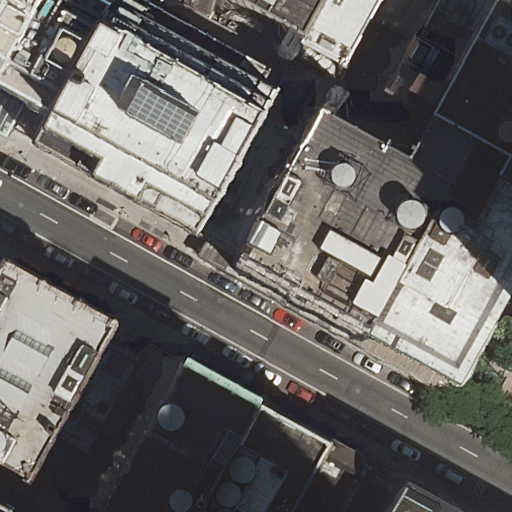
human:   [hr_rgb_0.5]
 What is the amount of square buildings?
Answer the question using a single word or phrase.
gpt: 0

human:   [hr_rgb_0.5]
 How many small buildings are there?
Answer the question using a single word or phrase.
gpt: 4

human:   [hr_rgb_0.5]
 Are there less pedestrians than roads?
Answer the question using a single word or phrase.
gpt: no

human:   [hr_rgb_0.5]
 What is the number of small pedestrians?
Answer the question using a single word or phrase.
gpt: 0

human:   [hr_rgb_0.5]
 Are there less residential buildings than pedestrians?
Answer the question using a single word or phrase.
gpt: no

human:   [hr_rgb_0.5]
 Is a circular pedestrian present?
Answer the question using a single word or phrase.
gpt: no

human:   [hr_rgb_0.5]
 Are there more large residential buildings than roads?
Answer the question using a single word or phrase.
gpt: yes

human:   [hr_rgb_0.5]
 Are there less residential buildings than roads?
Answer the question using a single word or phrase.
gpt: no

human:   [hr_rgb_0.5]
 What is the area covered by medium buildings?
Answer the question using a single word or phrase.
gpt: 2468m2

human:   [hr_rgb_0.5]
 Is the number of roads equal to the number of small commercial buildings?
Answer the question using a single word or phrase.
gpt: no

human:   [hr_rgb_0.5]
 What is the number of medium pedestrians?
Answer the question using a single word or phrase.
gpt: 0

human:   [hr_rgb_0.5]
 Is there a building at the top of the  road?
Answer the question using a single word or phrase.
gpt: yes

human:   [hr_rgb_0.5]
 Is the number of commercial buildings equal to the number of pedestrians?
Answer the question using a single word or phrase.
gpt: no

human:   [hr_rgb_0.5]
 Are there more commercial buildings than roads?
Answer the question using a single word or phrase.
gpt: no

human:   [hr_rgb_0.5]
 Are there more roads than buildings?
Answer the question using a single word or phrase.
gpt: no

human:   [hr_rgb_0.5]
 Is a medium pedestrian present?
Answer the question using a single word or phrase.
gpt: no

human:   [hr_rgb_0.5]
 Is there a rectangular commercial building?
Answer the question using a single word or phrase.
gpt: no

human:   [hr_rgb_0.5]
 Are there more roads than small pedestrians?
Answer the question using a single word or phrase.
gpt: yes

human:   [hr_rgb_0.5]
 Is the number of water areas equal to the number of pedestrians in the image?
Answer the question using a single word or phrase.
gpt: no

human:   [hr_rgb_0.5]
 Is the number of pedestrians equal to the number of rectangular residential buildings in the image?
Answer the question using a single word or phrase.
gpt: no

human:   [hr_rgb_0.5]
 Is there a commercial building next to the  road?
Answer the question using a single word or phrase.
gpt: no

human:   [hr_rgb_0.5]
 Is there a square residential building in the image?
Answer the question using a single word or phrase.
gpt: no

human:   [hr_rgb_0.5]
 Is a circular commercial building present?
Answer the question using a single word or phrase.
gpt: no

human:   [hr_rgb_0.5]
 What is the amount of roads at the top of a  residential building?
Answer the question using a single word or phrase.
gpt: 1

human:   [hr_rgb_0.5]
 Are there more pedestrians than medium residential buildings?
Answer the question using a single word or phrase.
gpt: no

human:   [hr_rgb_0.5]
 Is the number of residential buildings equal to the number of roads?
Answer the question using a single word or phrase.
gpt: no

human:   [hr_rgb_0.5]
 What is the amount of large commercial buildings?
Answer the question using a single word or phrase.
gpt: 0

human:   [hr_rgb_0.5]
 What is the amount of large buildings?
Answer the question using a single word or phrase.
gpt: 4

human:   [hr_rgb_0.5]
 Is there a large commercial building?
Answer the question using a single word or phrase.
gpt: no

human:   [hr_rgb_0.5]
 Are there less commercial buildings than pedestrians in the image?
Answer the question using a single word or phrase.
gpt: yes

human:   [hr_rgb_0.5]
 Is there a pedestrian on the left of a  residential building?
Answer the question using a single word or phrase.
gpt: no

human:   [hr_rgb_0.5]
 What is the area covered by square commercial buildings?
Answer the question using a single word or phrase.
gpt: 0m2

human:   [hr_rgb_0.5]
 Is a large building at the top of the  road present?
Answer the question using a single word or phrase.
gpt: yes

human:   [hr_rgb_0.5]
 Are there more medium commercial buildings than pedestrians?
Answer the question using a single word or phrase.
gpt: no

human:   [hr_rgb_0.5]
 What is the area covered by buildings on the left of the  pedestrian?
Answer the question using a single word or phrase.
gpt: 5513m2

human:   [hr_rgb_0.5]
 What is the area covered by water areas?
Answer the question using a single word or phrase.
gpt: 0m2